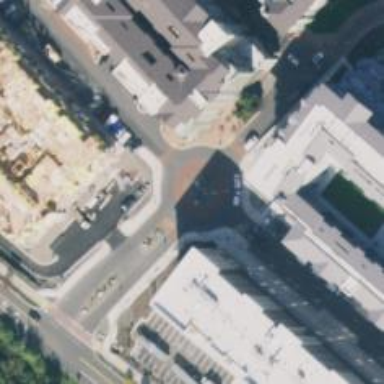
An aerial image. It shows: Residential road with roundabout.